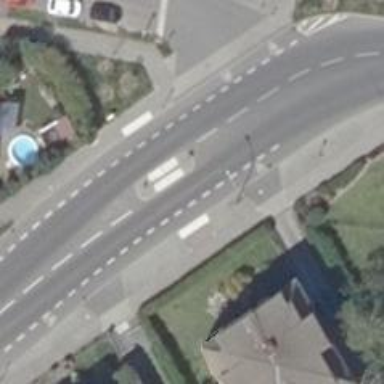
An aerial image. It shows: Secondary road with asphalt surface. There are sidewalks on both sides and lanes for cycling on both sides as well. No stopping is allowed for parking on either side.